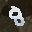
Label: 8